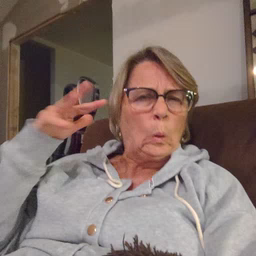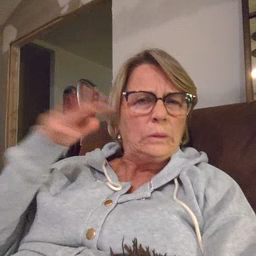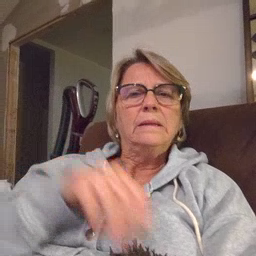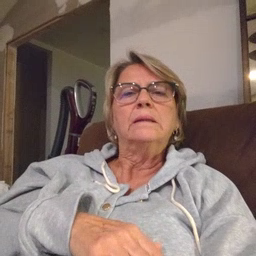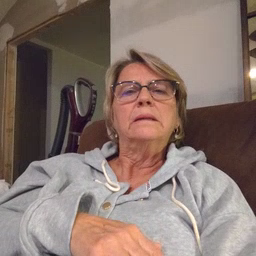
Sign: noisy